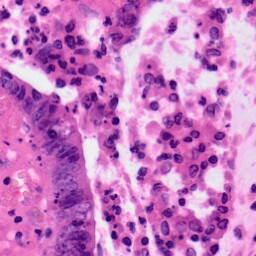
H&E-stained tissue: Colon